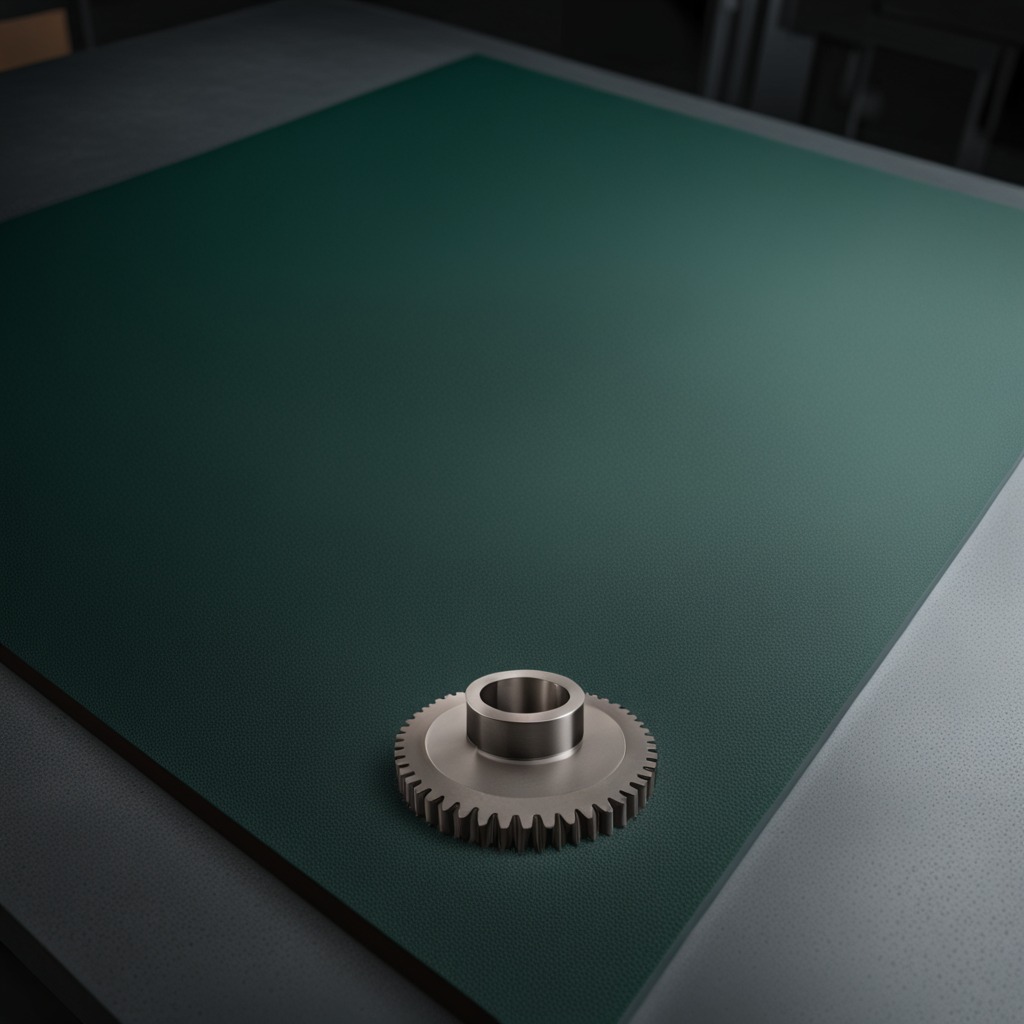
A steel gear with teeth lies on the clean granite tabletop inside a workshop at night.